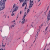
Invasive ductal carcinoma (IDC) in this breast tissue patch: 0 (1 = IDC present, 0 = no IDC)